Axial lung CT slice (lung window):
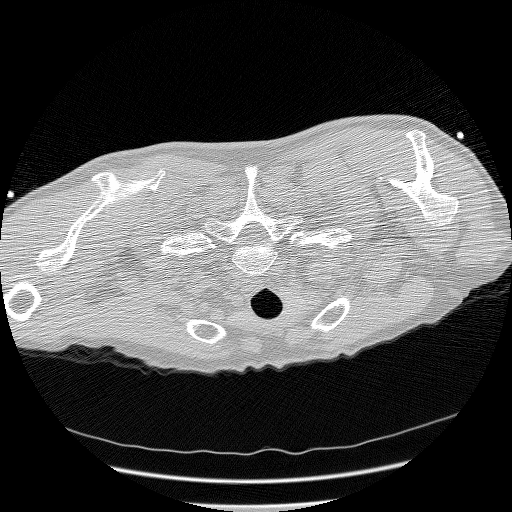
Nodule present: no